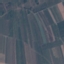
Land use / land cover class: PermanentCrop